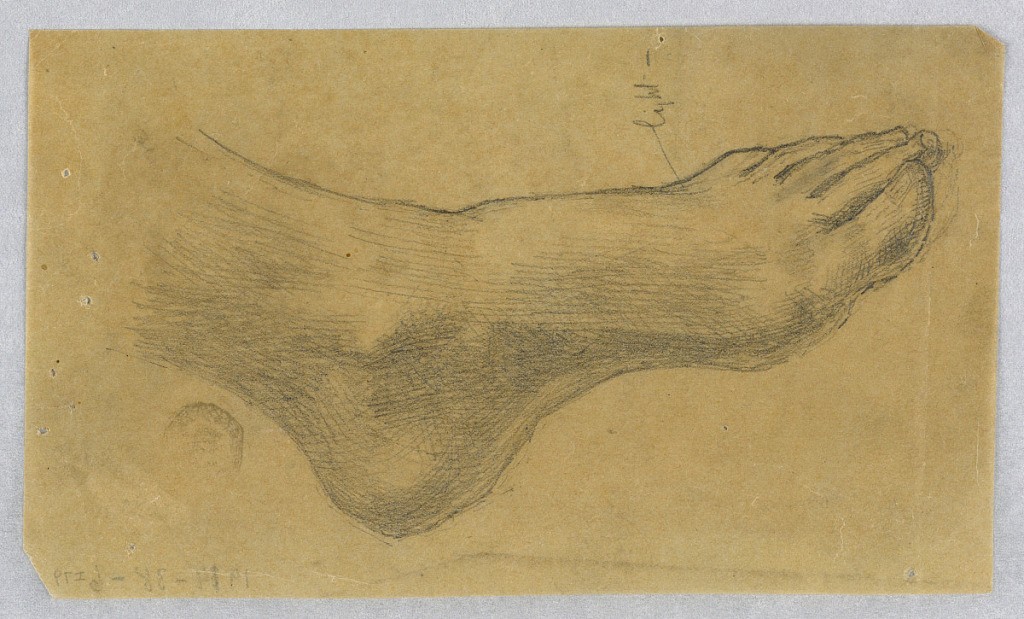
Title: Study for "Diana and Her Attendants among the Constellations"
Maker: Francis Augustus Lathrop, American, 1849–1909
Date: ca. 1894
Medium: Graphite on paper
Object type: Drawing
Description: Sketch of a model's foot.